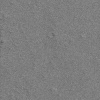
Atmospheric dust classification: not_dusty